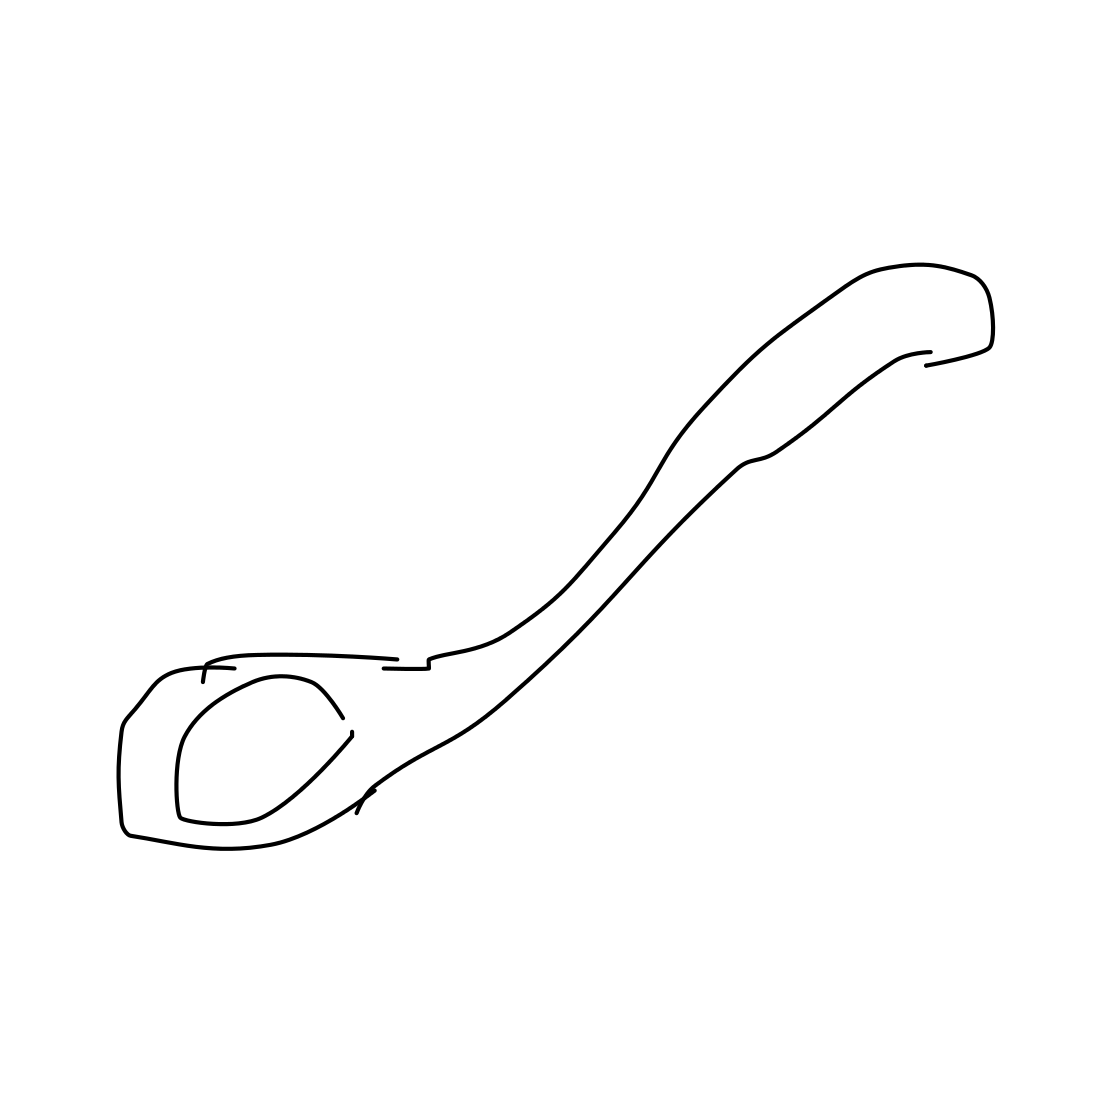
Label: spoon